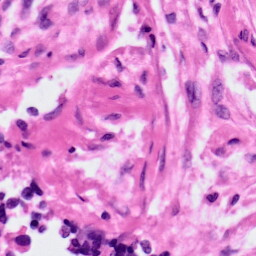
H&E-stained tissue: Ovarian